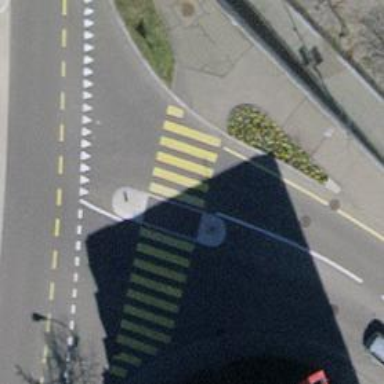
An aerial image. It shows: Uncontrolled zebra crossing with pedestrian island.